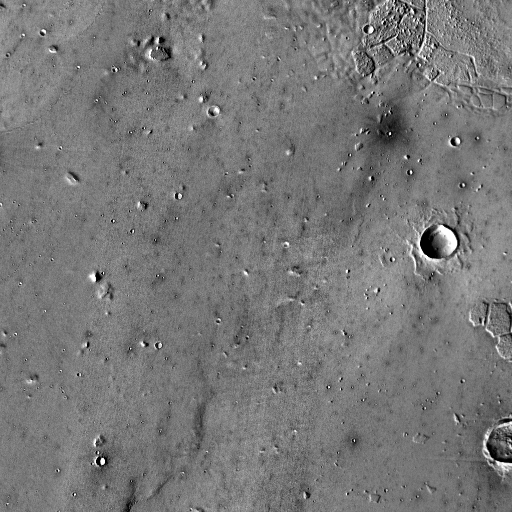
Crater classes present: Background, Other